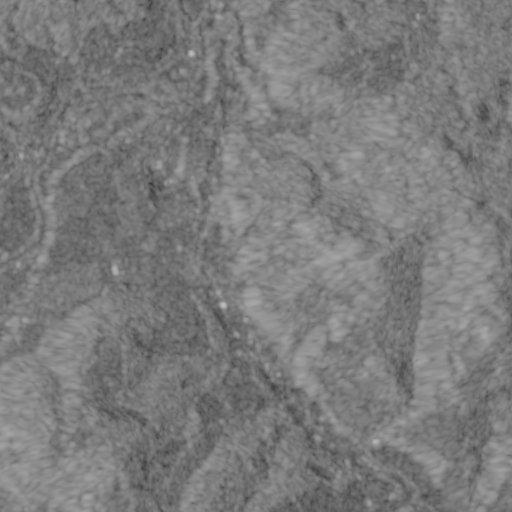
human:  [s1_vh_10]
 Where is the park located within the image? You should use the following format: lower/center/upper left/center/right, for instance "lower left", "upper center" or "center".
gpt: The park is located in the lower center of the image.
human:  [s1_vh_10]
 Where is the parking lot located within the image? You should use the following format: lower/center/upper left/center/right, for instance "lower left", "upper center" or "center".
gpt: The parking lot is located in the center left of the image.
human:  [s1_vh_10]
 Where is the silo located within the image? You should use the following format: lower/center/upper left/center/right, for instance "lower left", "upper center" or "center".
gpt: The silo is located in the center left of the image.
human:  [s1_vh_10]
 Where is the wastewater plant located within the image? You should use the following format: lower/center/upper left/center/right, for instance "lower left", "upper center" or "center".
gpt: The wastewater plant is located in the center left of the image.
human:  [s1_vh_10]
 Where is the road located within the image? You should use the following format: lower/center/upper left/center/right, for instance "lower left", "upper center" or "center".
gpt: There is no road in the image.

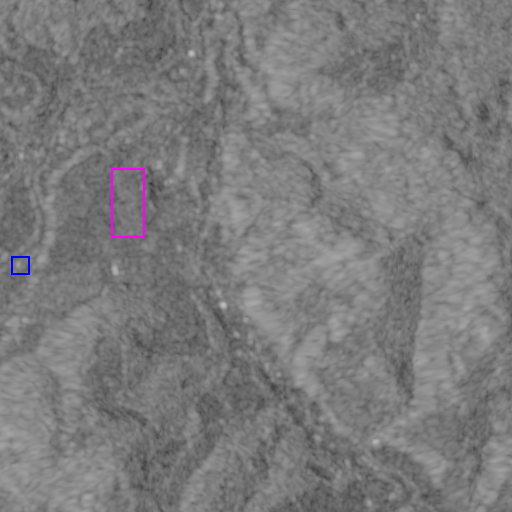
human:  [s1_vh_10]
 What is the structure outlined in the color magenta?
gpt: The structure outlined in magenta is a crop field.
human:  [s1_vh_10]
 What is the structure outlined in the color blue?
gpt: The structure outlined in blue is a wastewater plant.
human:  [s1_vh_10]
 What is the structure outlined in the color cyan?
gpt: There is no cyan outline.